Question: Not sure what is causing this.
I tested this on my W7 computer at home in Chrome, FF, and IE, with no issues. I have also looked it up on my Droid, still no issues.
I'm at work on a XP machine, and this is how it displays in Chrome:

It displays fine on my XP machine in FF and IE.
Any clues?
Edit: Page upon request: <URL>
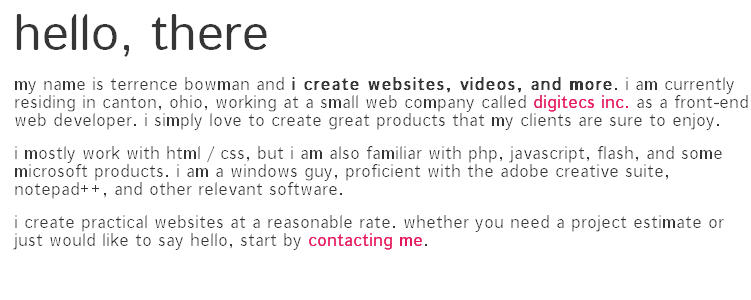
Answer: Chrome 21, Windows XP:

it seems fine to me.
EDIT: It is an antialiasing "issue". When using standard antialiasing (Cleartype off), the page looks the same as in your screenshot (Chrome and IE6, IE7, IE8). IE9 and IE10 browsers completely ignore system-wide antialiasing setting and force cleartype on, so it's the reason you don't see corrupted text on your machine.
1. You can simply ignore this issue, or...
2. You can try to use smaller font (font-size: 17px) instead of 18px font-size: 17px with cleartype off:
3. I found a workaround: just use -webkit-transform: translateZ(0); on your p tags. This forces Chrome to render the tag (incl. text, transitions) with GPU. PS: be careful, translateZ is sometimes buggy, don't use it on a Mac when not necessary